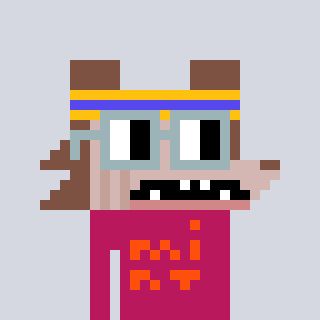
a pixel art character with square dark gray glasses, a werewolf-shaped head and a darkpink-colored body on a cool background